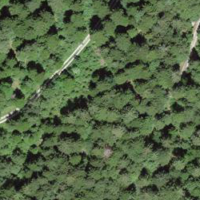
EUNIS habitat code: 44
Species observed at this site:
Sorbus aucuparia